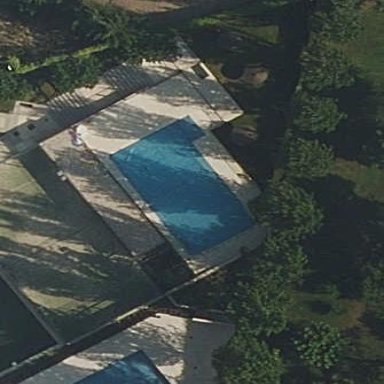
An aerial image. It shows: Swimming pool located in leisure land.